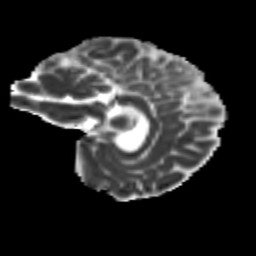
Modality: MD
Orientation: sagittal
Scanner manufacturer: siemens
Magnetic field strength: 3 T
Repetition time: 9.2 s
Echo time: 0.084 s